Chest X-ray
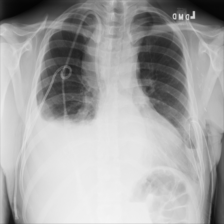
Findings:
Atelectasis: negative
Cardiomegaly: negative
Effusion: positive
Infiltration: negative
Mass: negative
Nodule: negative
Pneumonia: negative
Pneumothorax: negative
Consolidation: negative
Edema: negative
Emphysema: negative
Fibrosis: negative
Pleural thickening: negative
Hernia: negative